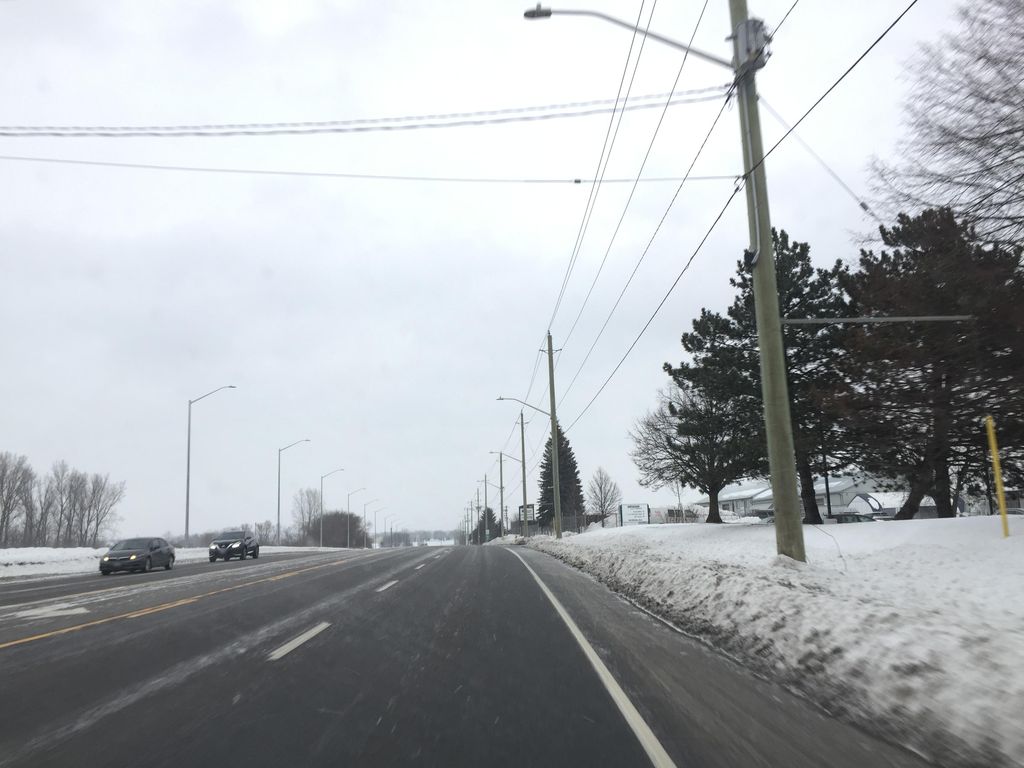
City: kitchener-waterloo